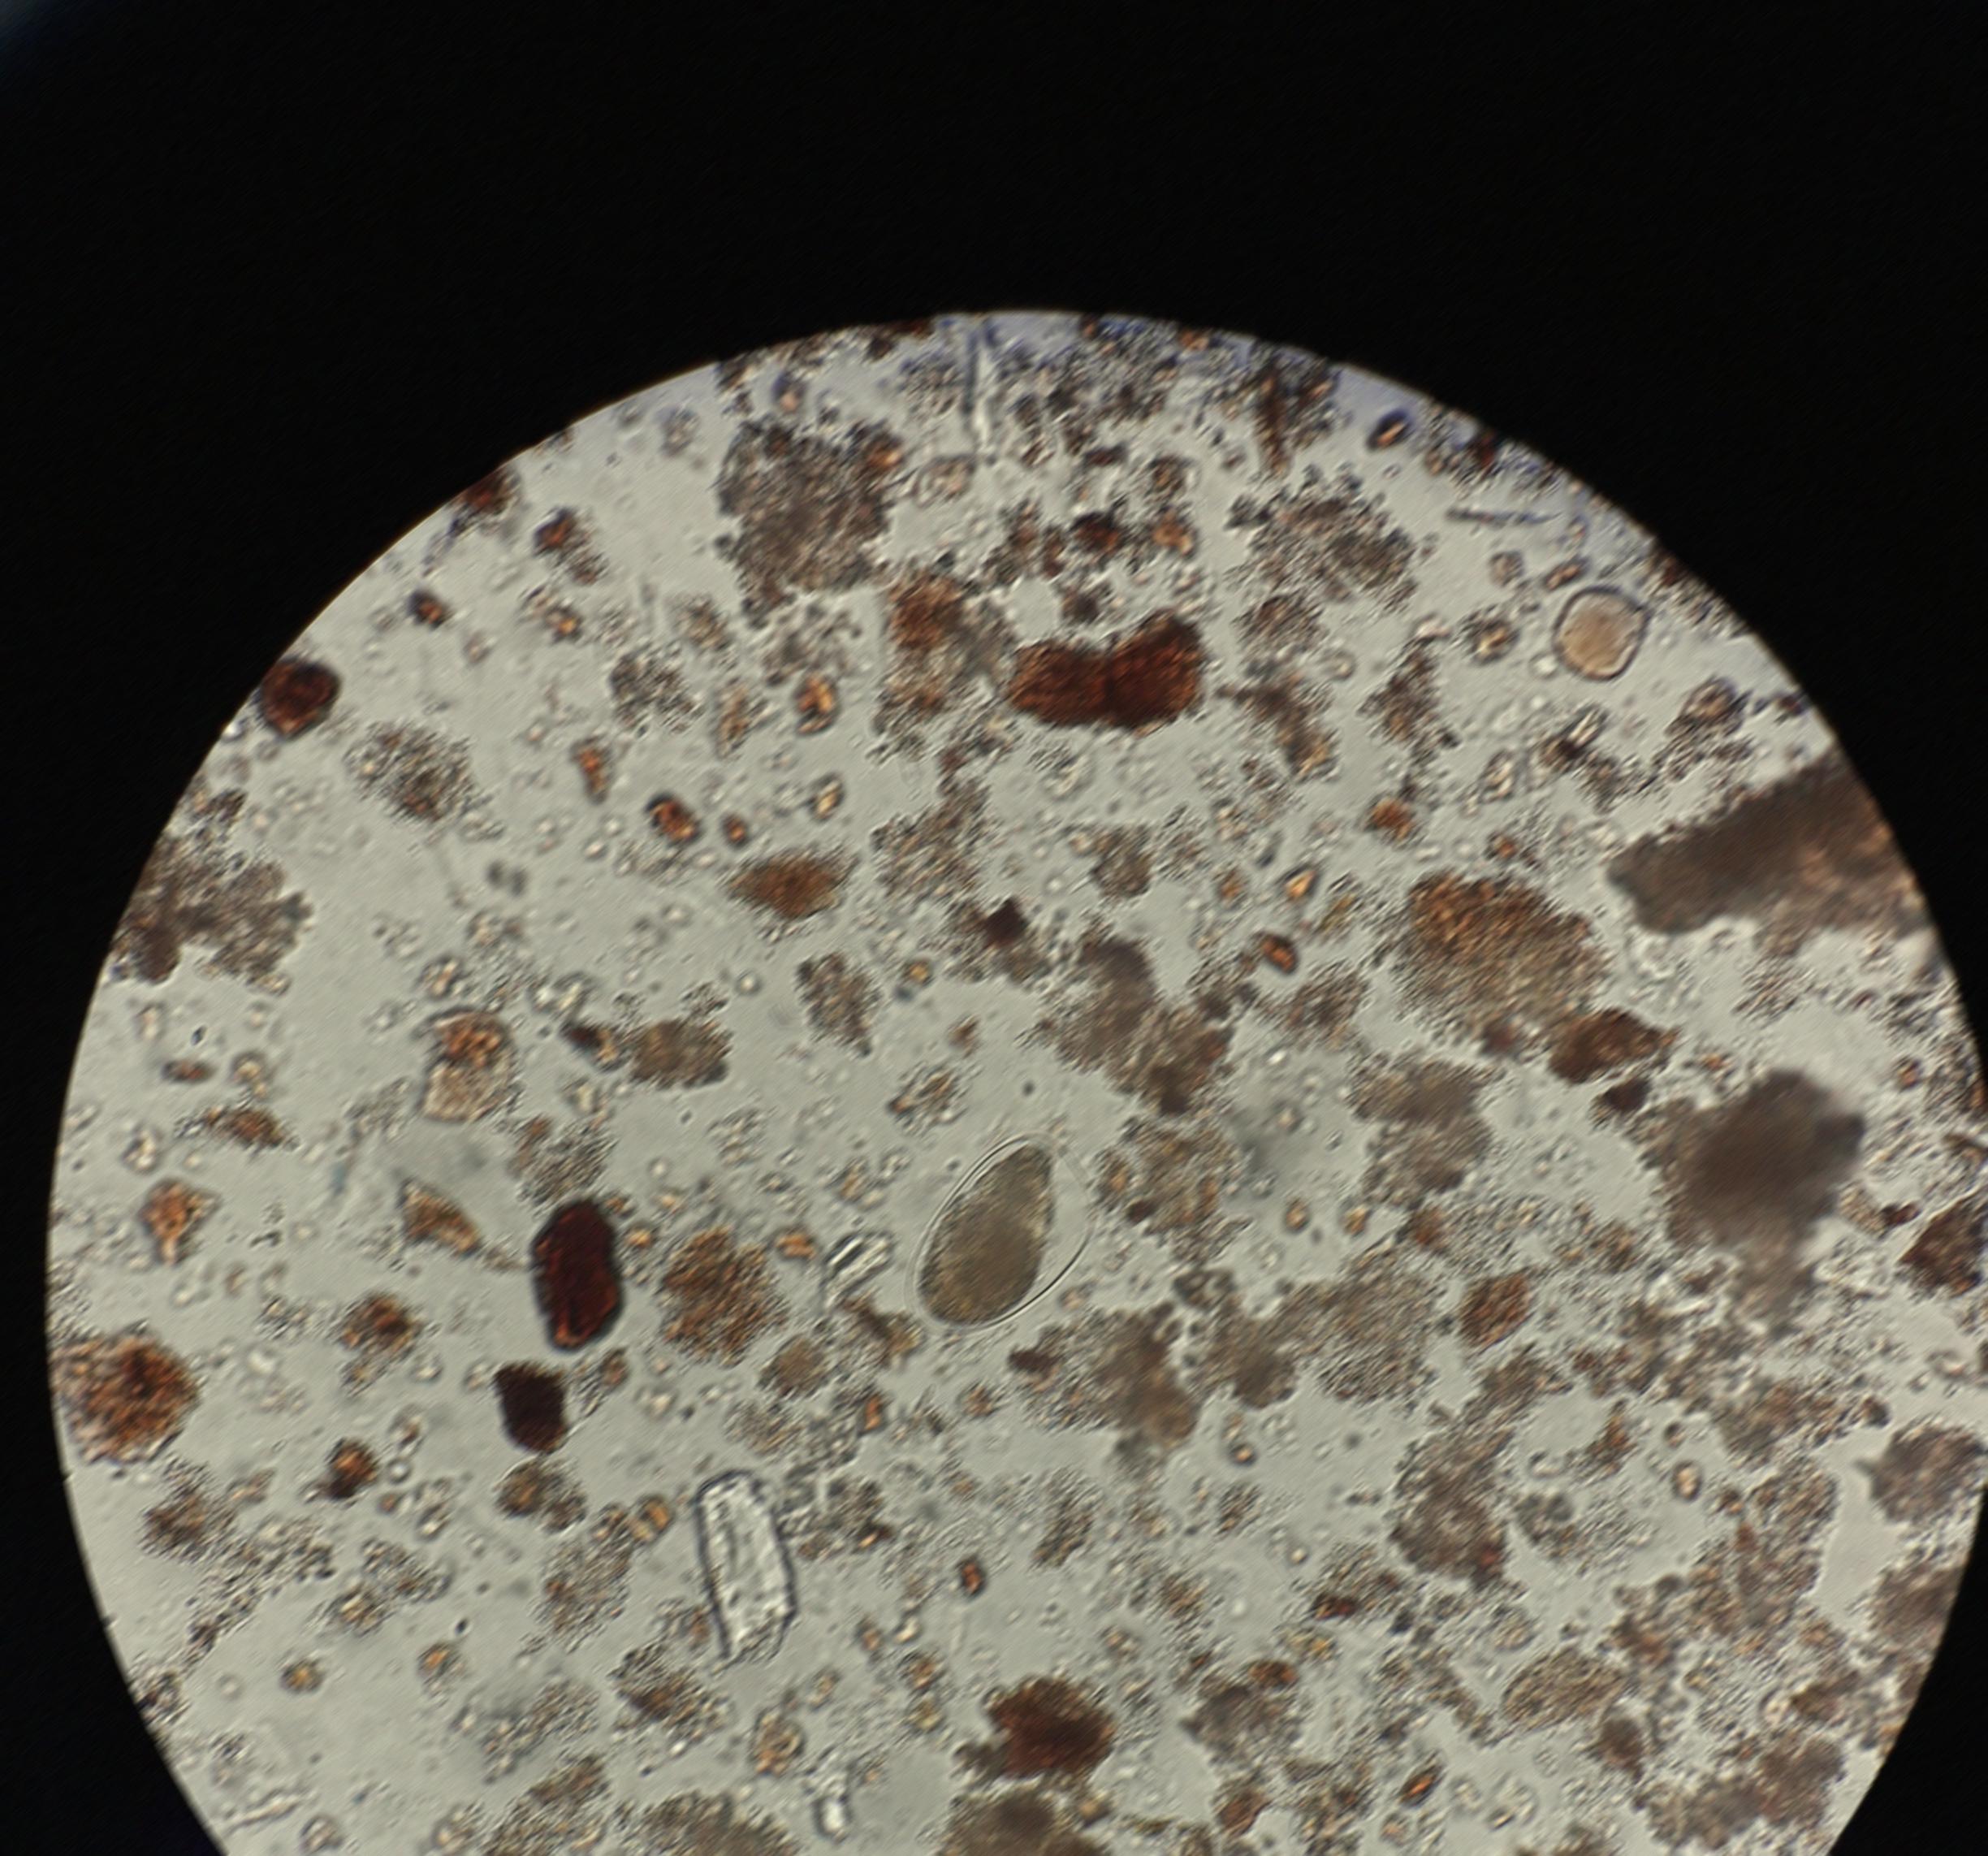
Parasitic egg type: Hookworm egg